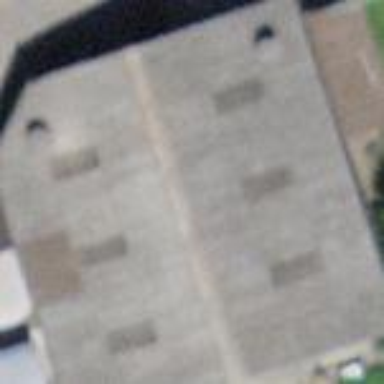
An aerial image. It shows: Rural barn.